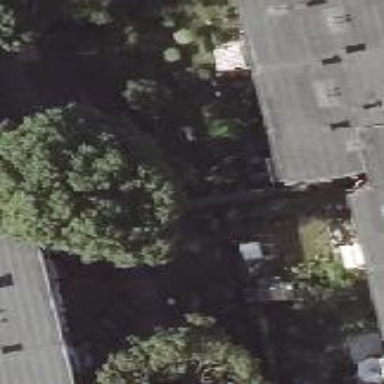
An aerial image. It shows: Residential garden.